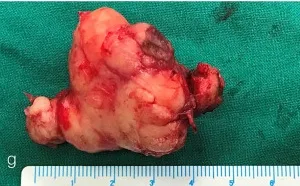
(case 8) An 84-year-old man had a 36mm max diameter ceruminous pleomorphic adenoma in the right EAC protruding out from the EAC and extending to the parotid (behind the mass, cholesteatoma was found in the EAC). The mass is a lobulated solid mass on the gross appearance (G).
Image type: medical_photograph (other_medical_photograph)